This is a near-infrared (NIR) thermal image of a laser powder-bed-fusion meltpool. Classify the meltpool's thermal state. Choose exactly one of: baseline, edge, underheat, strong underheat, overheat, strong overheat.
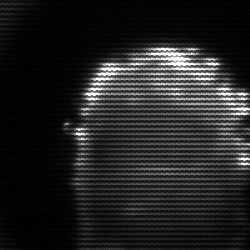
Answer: baseline